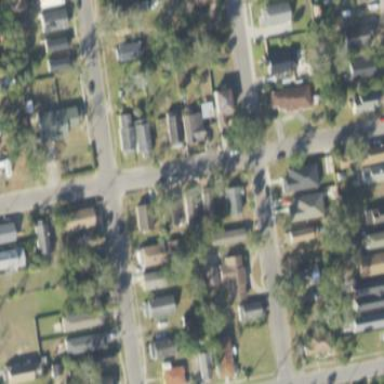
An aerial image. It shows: Residential area consisting of single-family homes.